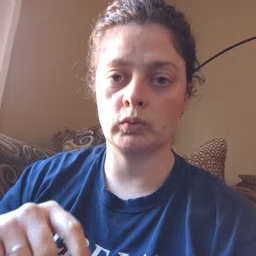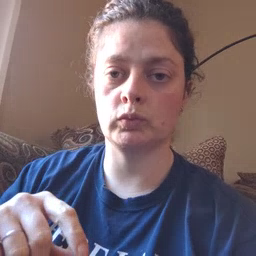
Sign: cereal